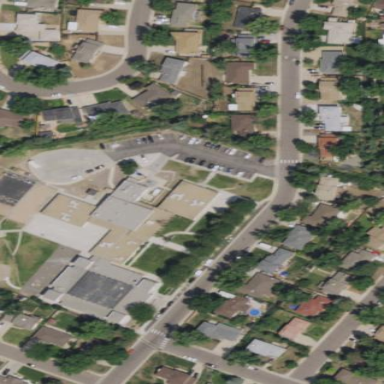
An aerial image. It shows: School building.